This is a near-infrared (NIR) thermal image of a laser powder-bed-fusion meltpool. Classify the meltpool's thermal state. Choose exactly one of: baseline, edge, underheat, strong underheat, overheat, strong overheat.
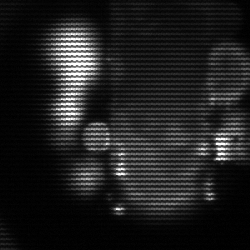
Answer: strong underheat